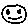
Label: smiley face